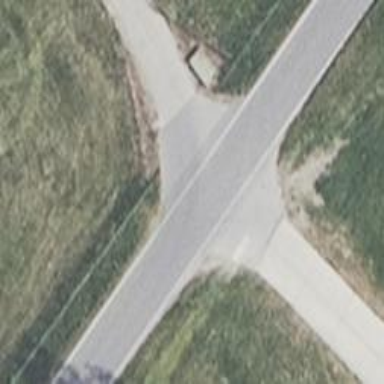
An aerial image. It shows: Paved tertiary road.